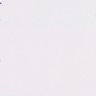
Metastatic tissue present: no